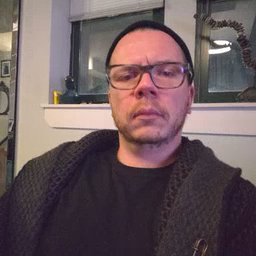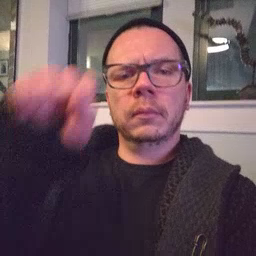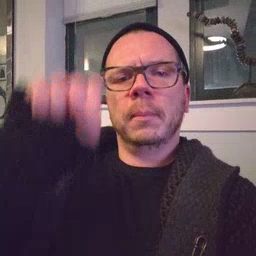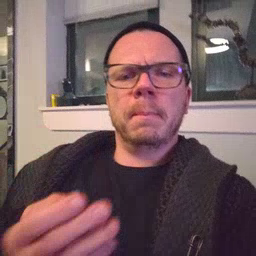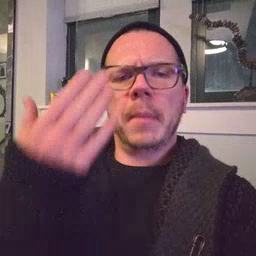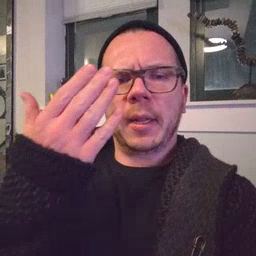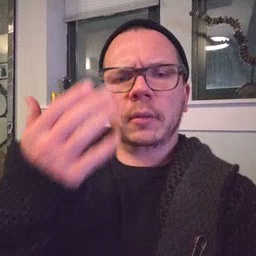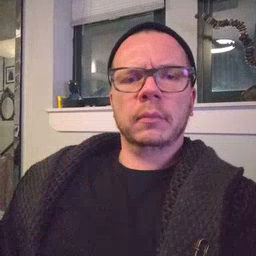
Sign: mitten